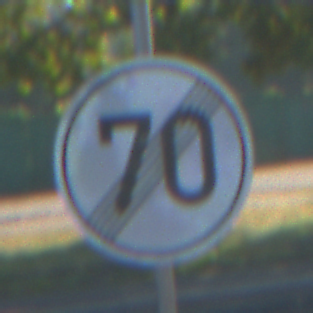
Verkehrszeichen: EndeGeschwindigkeit70
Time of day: MorningAfternoon
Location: Outdoor (Urban)
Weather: Clear
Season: NotSpecified
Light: Natural